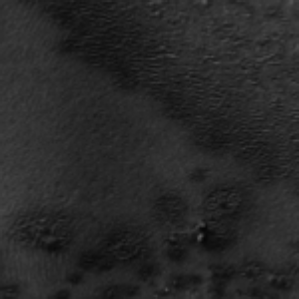
Label: frost